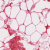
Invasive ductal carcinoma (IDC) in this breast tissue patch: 0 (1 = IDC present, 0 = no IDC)